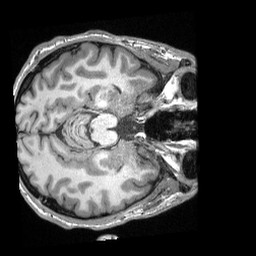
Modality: T1w
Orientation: axial
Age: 22
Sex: male
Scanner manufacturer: siemens
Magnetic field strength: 3 T
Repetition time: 2.3 s
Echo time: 0.00308 s